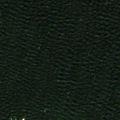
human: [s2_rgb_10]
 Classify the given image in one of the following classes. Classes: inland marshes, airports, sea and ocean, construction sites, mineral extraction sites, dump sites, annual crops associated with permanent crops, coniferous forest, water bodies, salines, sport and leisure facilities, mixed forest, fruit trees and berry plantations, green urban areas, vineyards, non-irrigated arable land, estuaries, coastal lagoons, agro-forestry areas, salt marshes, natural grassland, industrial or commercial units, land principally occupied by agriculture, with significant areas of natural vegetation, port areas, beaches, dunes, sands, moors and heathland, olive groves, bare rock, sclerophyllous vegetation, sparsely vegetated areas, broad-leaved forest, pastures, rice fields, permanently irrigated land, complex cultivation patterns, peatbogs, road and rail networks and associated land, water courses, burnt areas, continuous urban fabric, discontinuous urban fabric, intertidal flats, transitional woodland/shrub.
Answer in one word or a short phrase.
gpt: sea and ocean